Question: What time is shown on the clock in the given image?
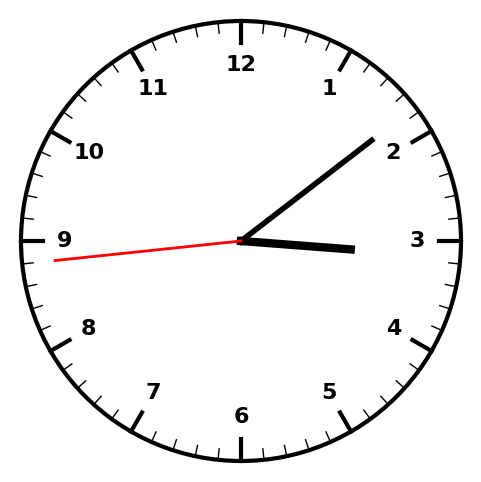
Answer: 03:08:44